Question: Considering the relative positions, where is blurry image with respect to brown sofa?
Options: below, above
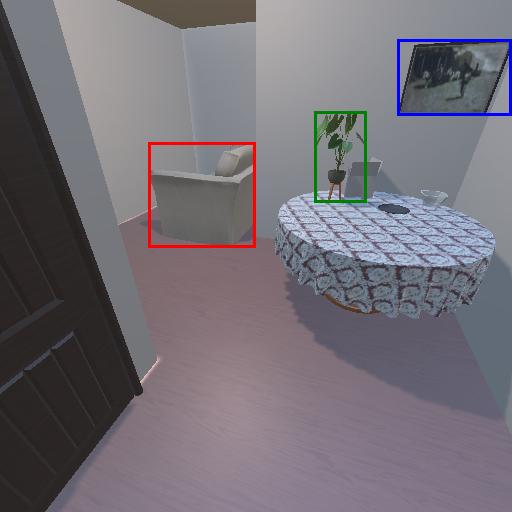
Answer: below